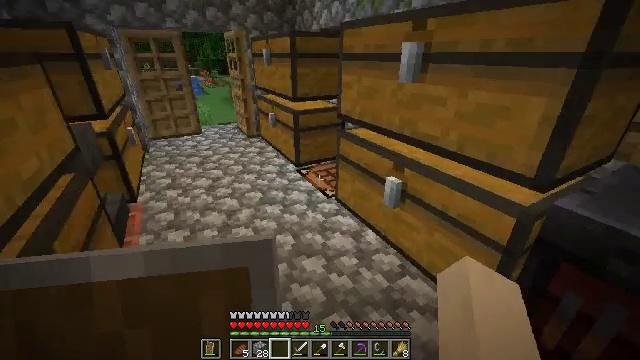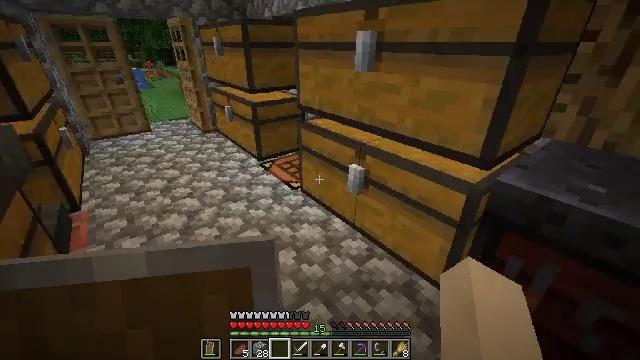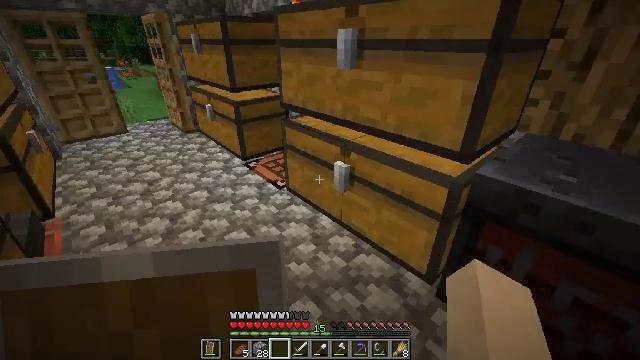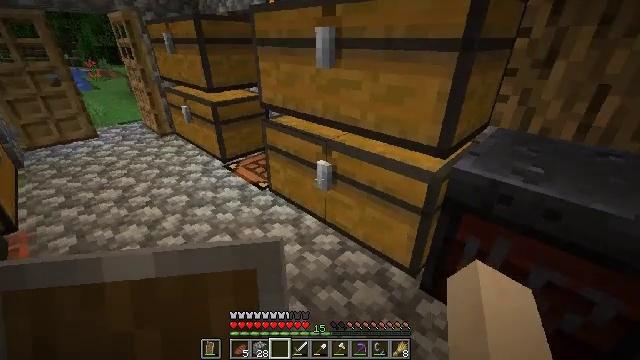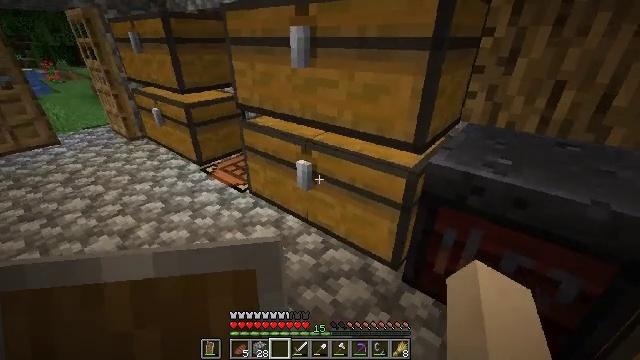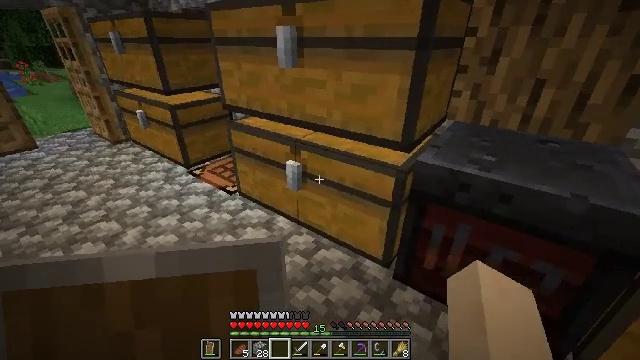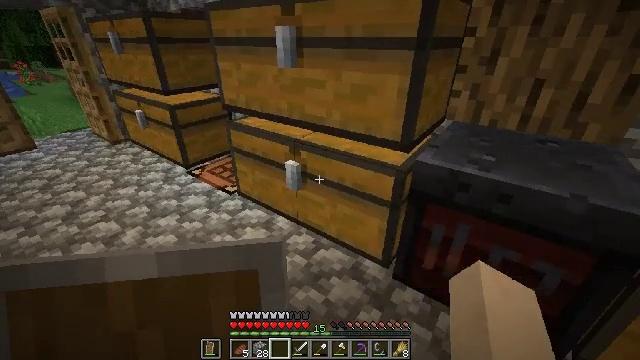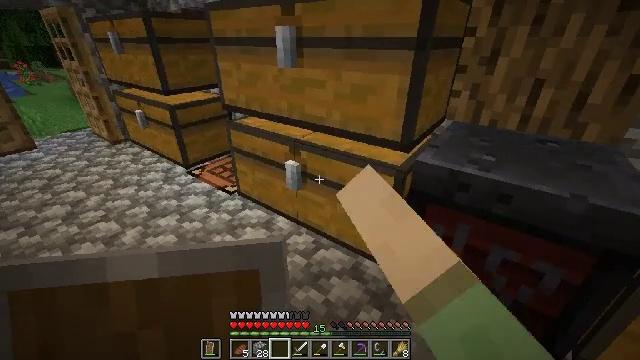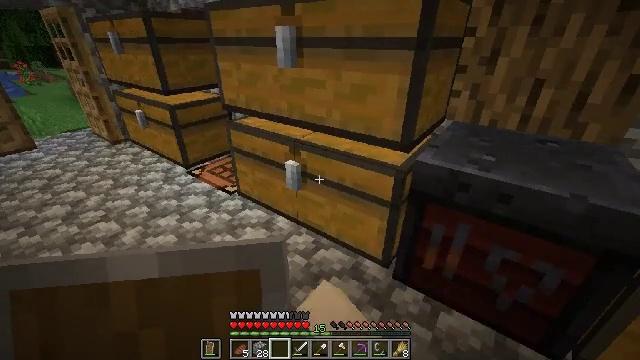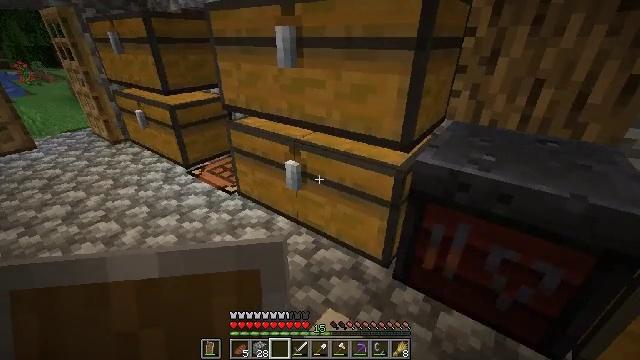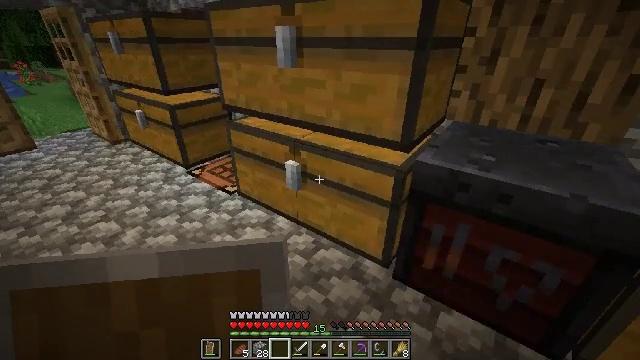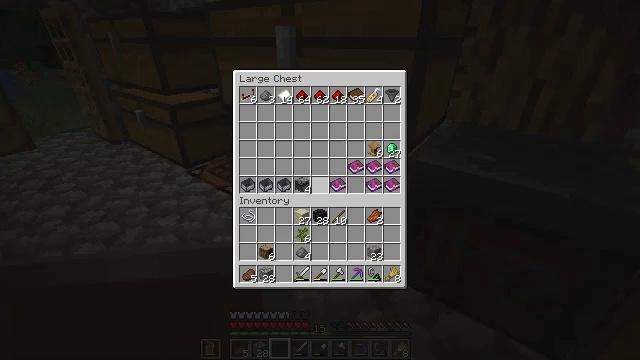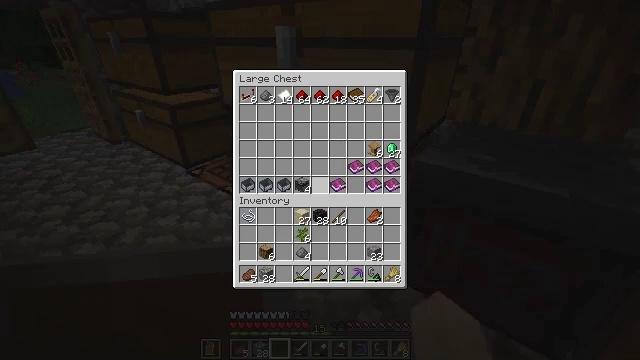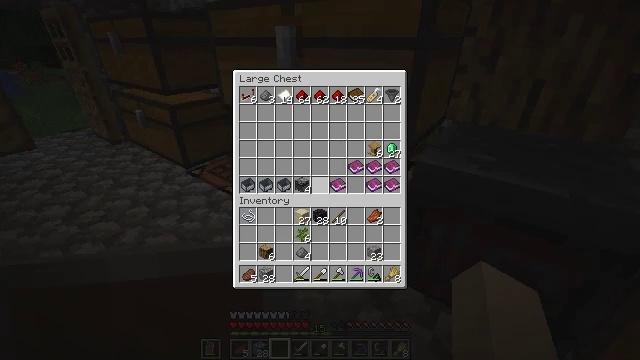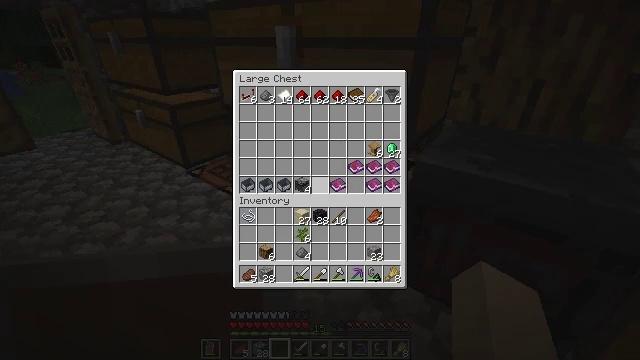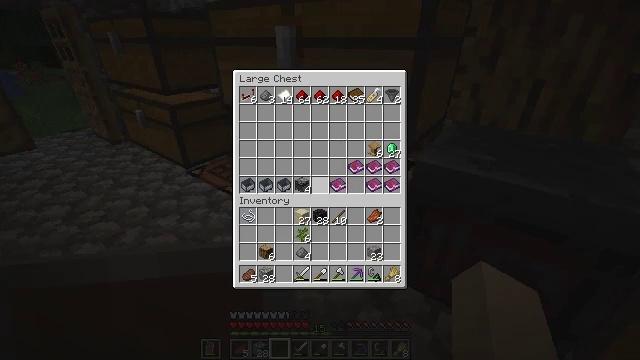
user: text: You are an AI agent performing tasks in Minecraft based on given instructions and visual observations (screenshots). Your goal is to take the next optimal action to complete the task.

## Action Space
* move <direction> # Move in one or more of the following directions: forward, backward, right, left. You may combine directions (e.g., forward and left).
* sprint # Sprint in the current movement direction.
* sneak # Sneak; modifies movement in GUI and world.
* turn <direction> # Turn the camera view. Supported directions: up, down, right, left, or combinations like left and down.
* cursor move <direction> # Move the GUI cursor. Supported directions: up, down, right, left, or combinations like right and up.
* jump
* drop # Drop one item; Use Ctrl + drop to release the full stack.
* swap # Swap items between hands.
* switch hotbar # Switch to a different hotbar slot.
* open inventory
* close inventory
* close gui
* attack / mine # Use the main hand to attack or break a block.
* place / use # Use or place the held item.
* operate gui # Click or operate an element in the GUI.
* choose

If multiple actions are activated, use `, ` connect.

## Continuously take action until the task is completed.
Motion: motion action
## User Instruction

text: craft item air
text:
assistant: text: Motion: turn right and down
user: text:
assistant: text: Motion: turn right
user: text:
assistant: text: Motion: turn right
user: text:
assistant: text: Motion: turn right
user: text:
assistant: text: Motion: turn right
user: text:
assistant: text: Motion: use / place
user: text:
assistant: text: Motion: use / place
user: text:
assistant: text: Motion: use / place
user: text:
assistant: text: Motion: no_op
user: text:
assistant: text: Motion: no_op
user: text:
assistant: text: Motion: no_op
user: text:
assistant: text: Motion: no_op
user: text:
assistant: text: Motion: no_op
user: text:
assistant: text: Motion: no_op
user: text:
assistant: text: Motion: no_op
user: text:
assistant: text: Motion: no_op
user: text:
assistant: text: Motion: no_op
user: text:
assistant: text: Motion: turn up
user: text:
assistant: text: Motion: no_op
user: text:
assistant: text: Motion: no_op
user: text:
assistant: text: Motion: sneak
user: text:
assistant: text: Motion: sneak
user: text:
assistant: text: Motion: sneak
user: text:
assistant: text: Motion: sneak, turn left and down
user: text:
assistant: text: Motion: sneak, turn left and down
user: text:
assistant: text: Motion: sneak, turn left and down
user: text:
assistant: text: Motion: sneak, turn down
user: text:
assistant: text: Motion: sneak, turn down
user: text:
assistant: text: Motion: sneak
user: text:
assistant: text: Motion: sneak, turn right and up